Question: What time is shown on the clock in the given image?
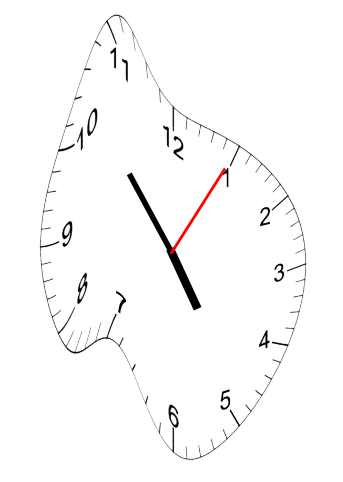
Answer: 04:53:05